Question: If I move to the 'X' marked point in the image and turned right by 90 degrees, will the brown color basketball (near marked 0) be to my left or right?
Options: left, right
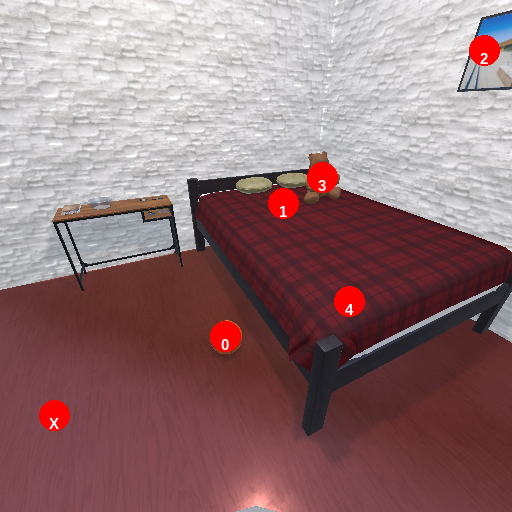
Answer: left